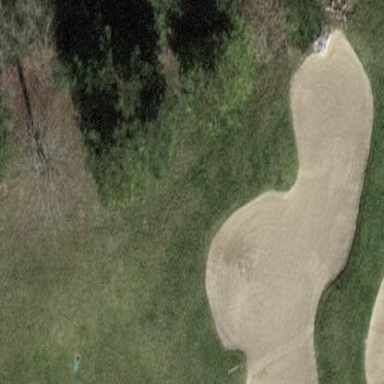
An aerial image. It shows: Sand bunker on golf course.